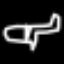
Label: airplane